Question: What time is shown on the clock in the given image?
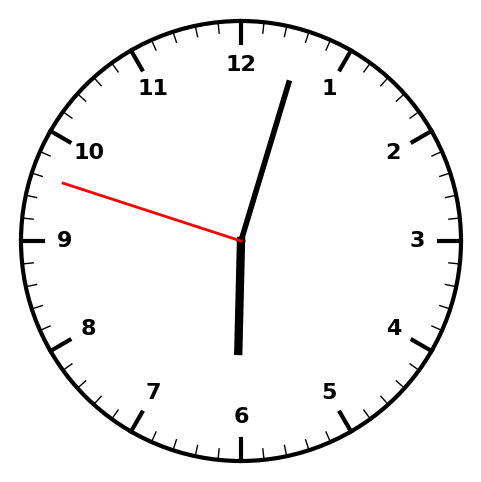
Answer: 06:02:48